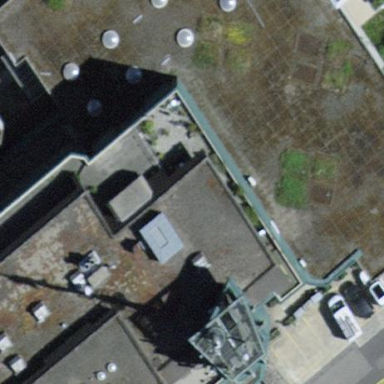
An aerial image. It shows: Office building with flat roof.